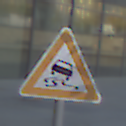
Verkehrszeichen: SchleuderOderRutschgefahr
Umgebung: Outdoor, Urban
Tageszeit: SunriseSunset
Wetter: PartlyCloudy
Licht: Natural
Jahreszeit: NotSpecified
Kontrast: MediumContrast